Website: walmart
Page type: account-selection
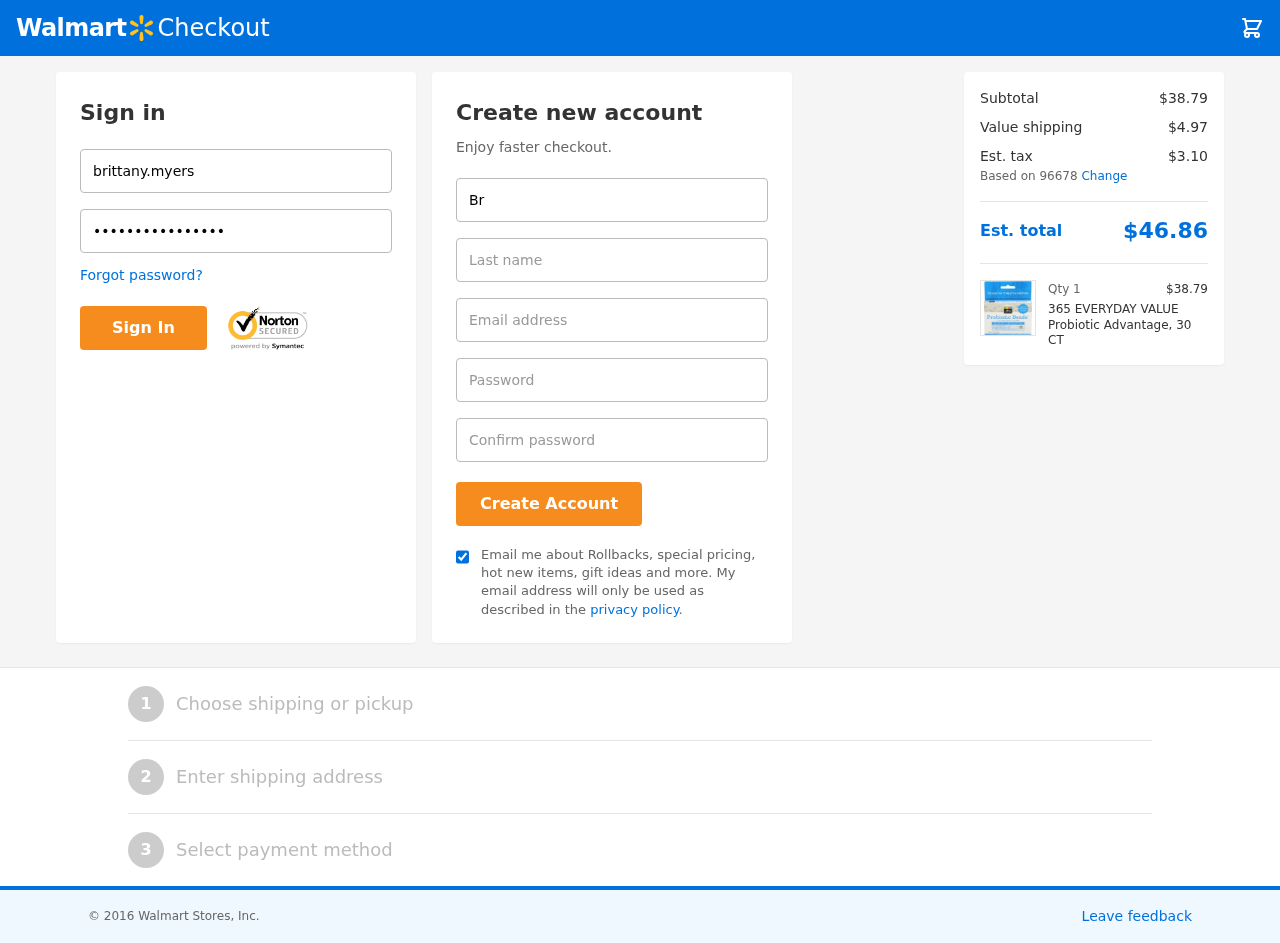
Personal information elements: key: PII_EMAIL
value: brittany.myers@gmail.com
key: PII_FIRSTNAME
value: Brittany
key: PII_LASTNAME
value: Myers
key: PII_LOGIN_USERNAME
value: brittany.myers
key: PII_POSTCODE
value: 96678
Product elements: key: PRODUCT1_NAME
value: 365 EVERYDAY VALUE Probiotic Advantage, 30 CT
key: PRODUCT1_PRICE
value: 38.79
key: PRODUCT1_QUANTITY
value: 1
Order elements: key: ORDER_SUBTOTAL
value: $38.79
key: ORDER_SHIPPING_COST
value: $4.97
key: ORDER_TAX
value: $3.10
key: ORDER_TOTAL
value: $46.86